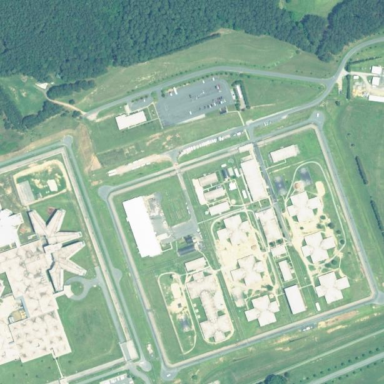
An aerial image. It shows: Prison.